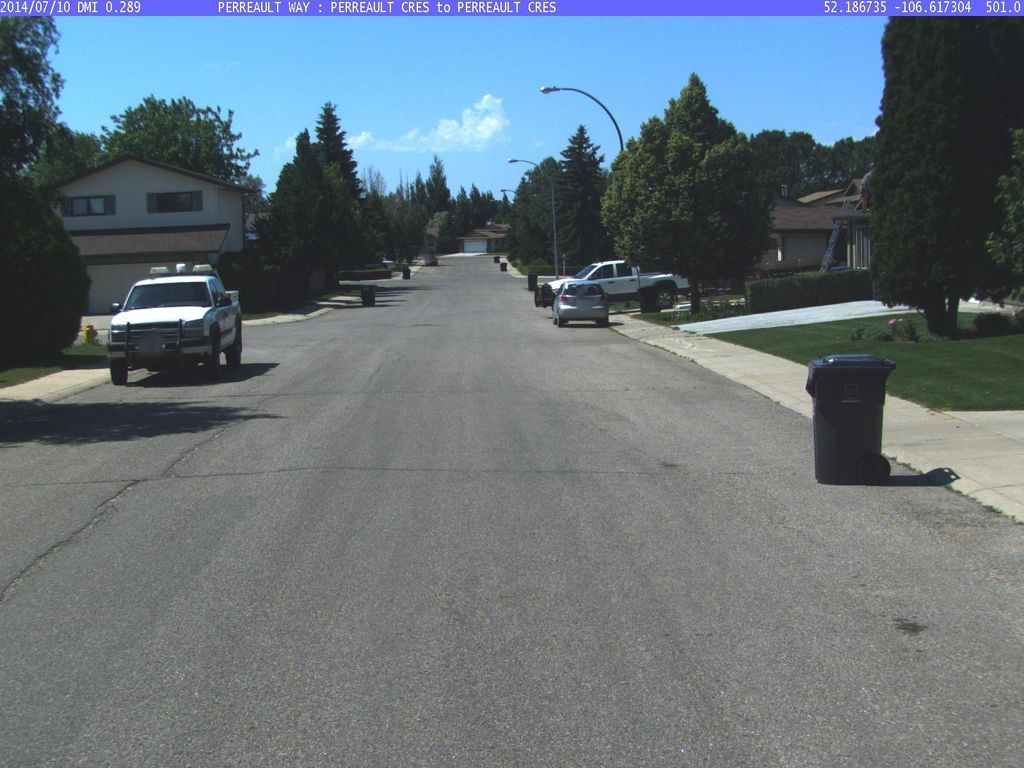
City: saskatoon